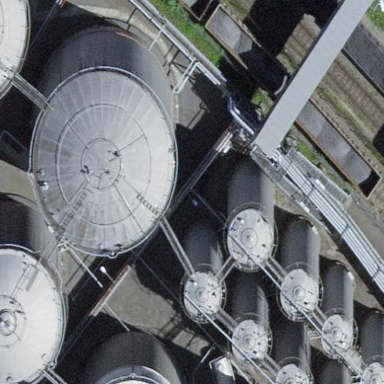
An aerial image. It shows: Storage tank that is man-made.